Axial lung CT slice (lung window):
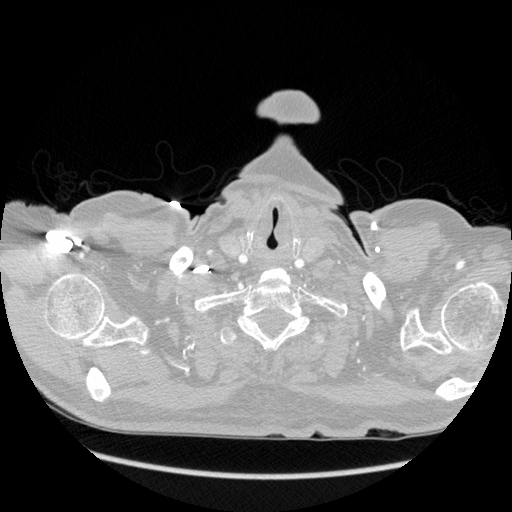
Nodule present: no